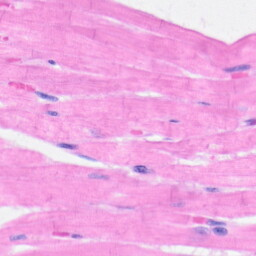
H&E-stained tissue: Heart